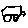
Label: car